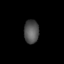
Tissue: lung
Cell type: Fibroblasts
Senescence score: 0.5621
Nuclear area (px): 340
Mean DAPI intensity: 83.126